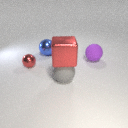
large red metal cube above large gray rubber sphere